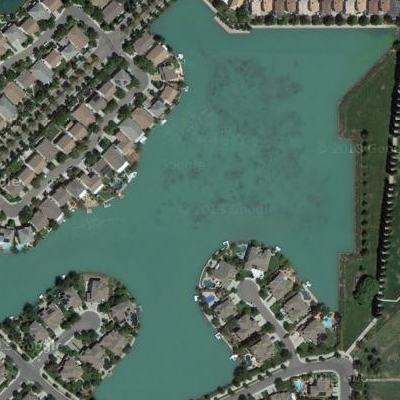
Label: RiverLake